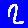
Digit: 2